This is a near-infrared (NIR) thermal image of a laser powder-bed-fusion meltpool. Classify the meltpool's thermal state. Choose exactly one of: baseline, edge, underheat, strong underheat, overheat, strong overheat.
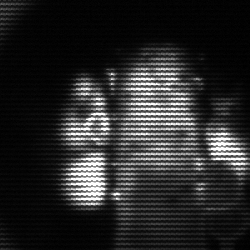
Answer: strong underheat